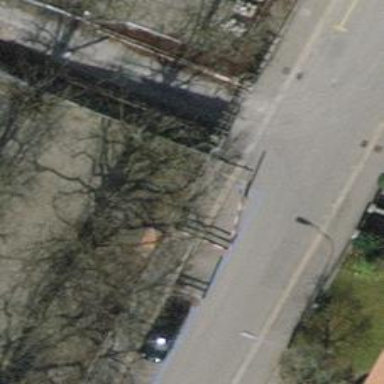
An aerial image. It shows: Retaining wall.